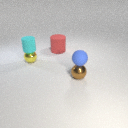
small brown metal sphere below small blue rubber sphere